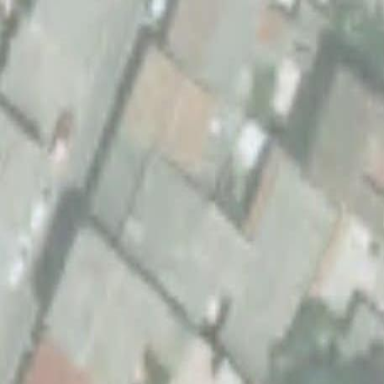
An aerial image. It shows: Residential building.